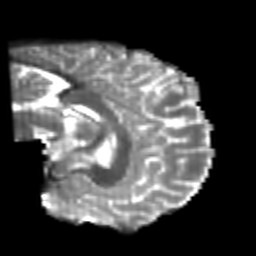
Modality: T2w
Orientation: sagittal
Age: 24
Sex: male
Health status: healthy
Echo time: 0.074 s